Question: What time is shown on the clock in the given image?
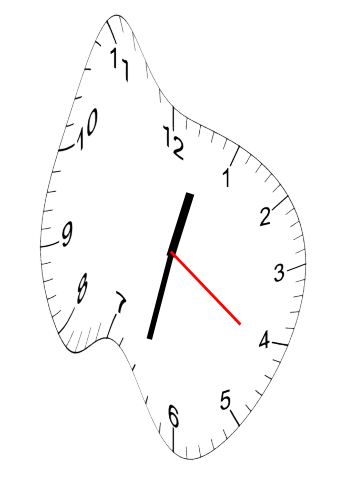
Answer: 12:32:21